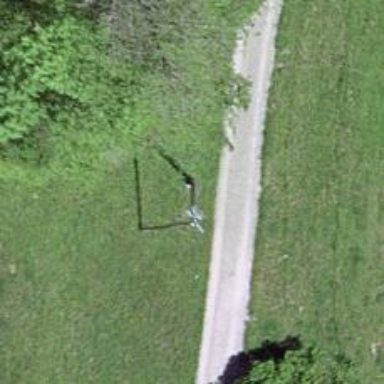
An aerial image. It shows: Guyed power pole.